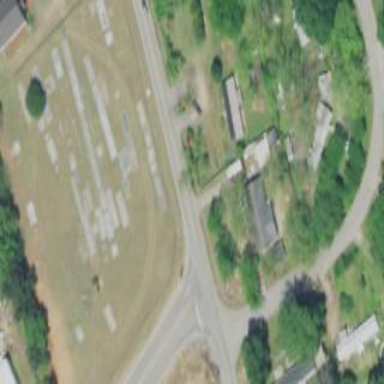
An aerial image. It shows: Graveyard.